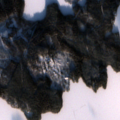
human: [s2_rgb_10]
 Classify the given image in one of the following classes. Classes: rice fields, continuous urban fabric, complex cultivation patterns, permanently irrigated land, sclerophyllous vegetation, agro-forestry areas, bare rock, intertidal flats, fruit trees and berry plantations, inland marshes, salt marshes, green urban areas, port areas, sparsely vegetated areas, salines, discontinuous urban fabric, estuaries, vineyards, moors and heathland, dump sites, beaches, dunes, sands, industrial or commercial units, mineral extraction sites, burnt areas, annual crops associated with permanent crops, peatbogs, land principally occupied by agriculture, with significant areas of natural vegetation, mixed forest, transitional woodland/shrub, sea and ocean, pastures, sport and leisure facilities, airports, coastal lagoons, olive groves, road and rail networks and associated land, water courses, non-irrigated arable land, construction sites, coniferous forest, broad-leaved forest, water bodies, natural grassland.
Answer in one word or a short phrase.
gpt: coniferous forest, mixed forest, transitional woodland/shrub, water bodies